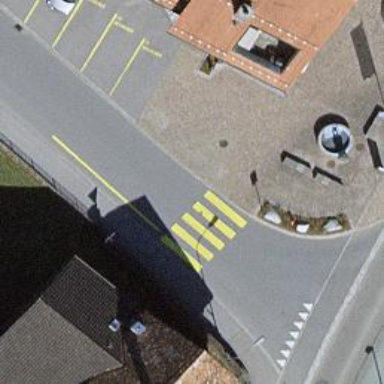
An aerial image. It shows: Uncontrolled zebra crossing on the road.